Interaction volume radius: 5 \u00c5
Interaction volume height: 15 \u00c5
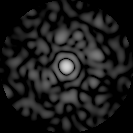
Disorder parameter: 0.8058